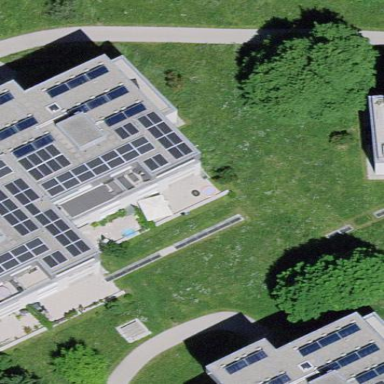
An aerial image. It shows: Residential building with flat roof.